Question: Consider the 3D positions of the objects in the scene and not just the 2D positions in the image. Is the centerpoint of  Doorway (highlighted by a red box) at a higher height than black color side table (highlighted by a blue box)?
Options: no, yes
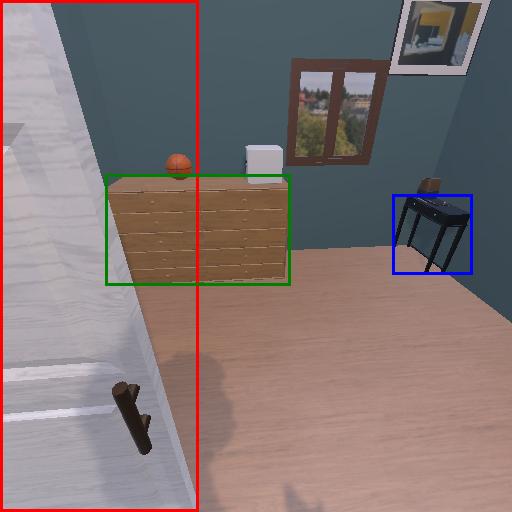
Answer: no